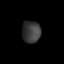
Tissue: skin
Cell type: Epithelial cells
Senescence score: 0.2244
Nuclear area (px): 402
Mean DAPI intensity: 58.652